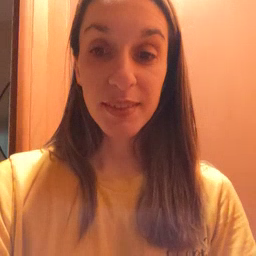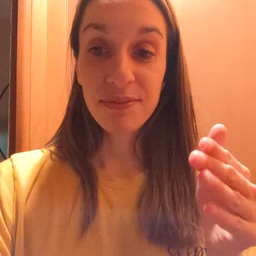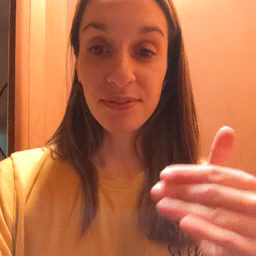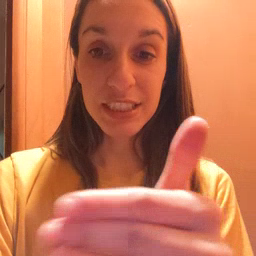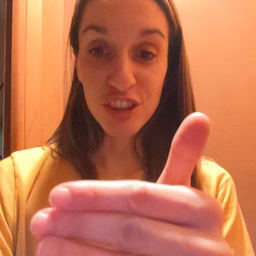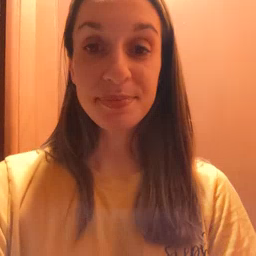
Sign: fish